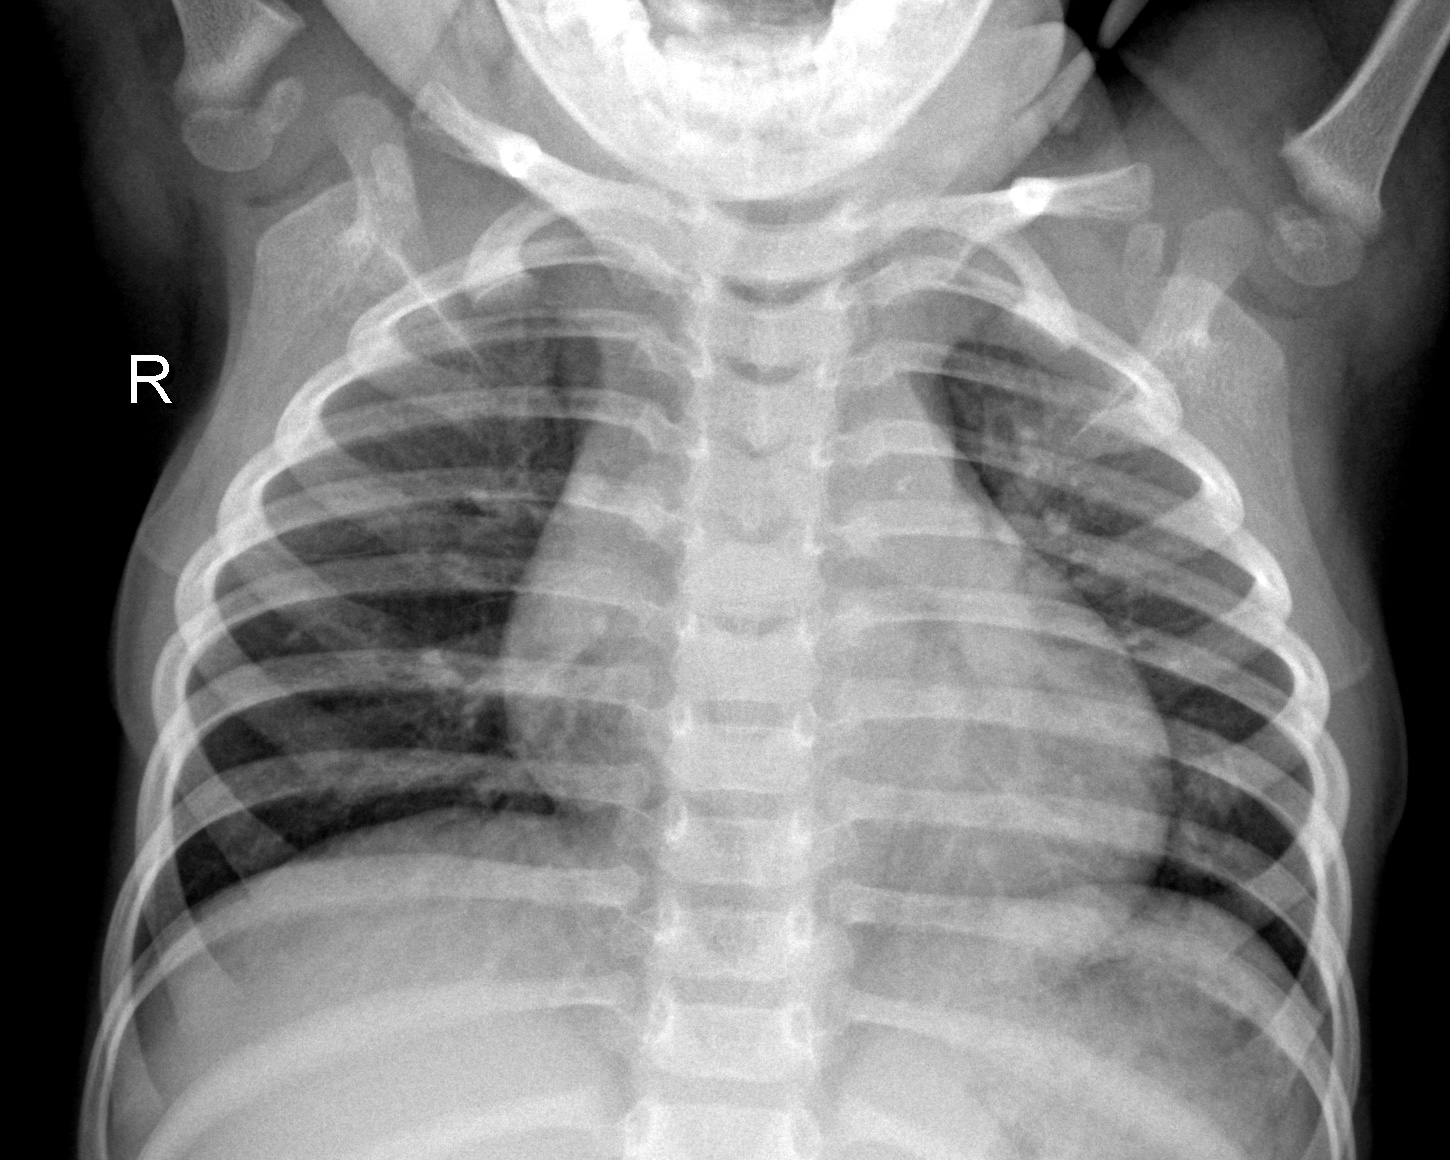
Diagnosis: NORMAL